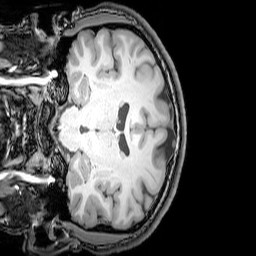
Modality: T1w
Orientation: coronal
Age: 24
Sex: male
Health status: healthy
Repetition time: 0.081 s
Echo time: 0.037 s